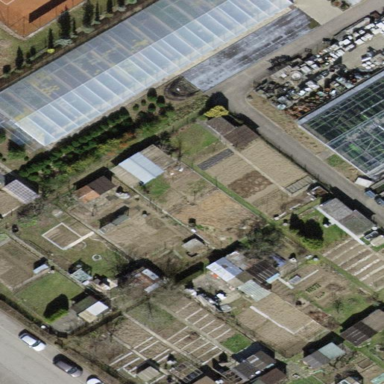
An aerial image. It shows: Greenhouse with gabled roof oriented lengthwise.